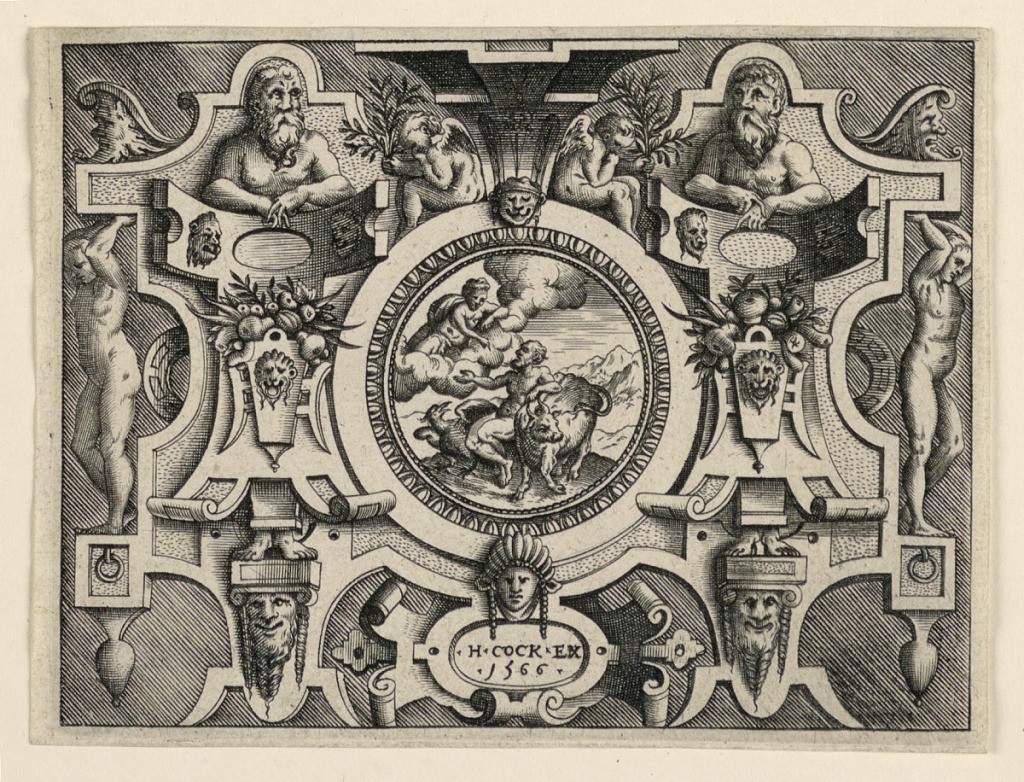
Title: Strapwork Grotesque with Mythological Scene
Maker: Pieter van der Heyden, Flemish, 1530 - 1572
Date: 1566
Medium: Engraving on laid paper
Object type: Print
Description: Horizontal rectangles showing a strapwork design. At center, a scene of Juno talking to Jupiter. Ignudi and masks flank the scene. At bottom, a cartouche with the inscription "H.COCK EX / 1566".